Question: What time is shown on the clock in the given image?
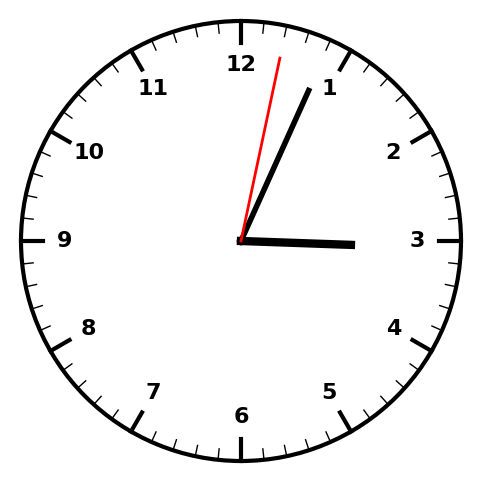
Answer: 03:04:02